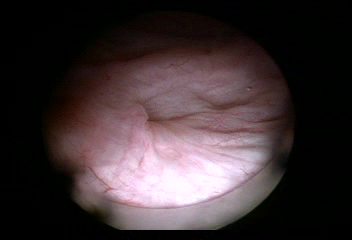
Modality: WLC
Class: Normal mucosa
Bladder cancer association: No